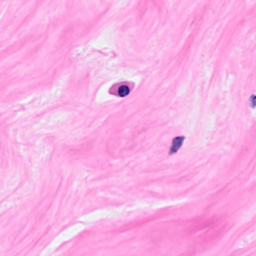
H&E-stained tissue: Breast